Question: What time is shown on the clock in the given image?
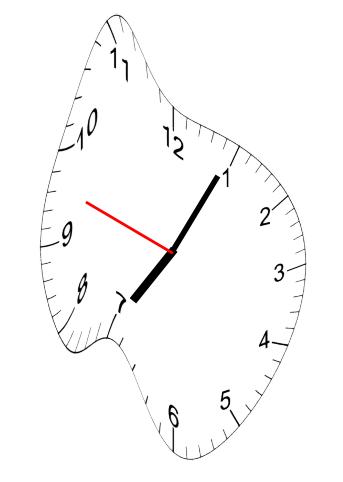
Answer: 07:04:48